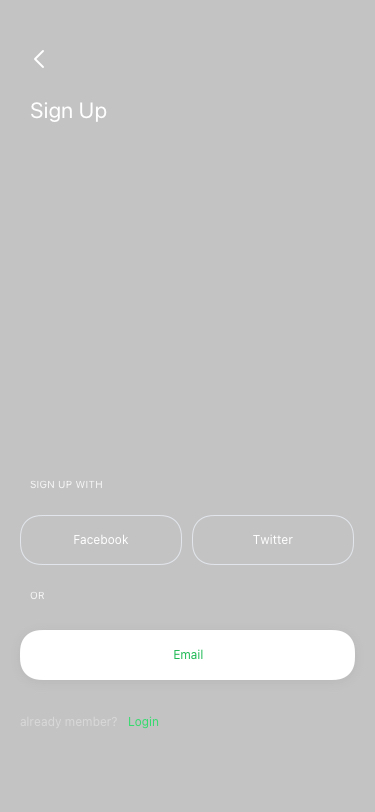
Text in this UI design:
already member?
Login
OR
SIGN UP WITH
Sign Up